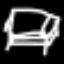
Label: bed